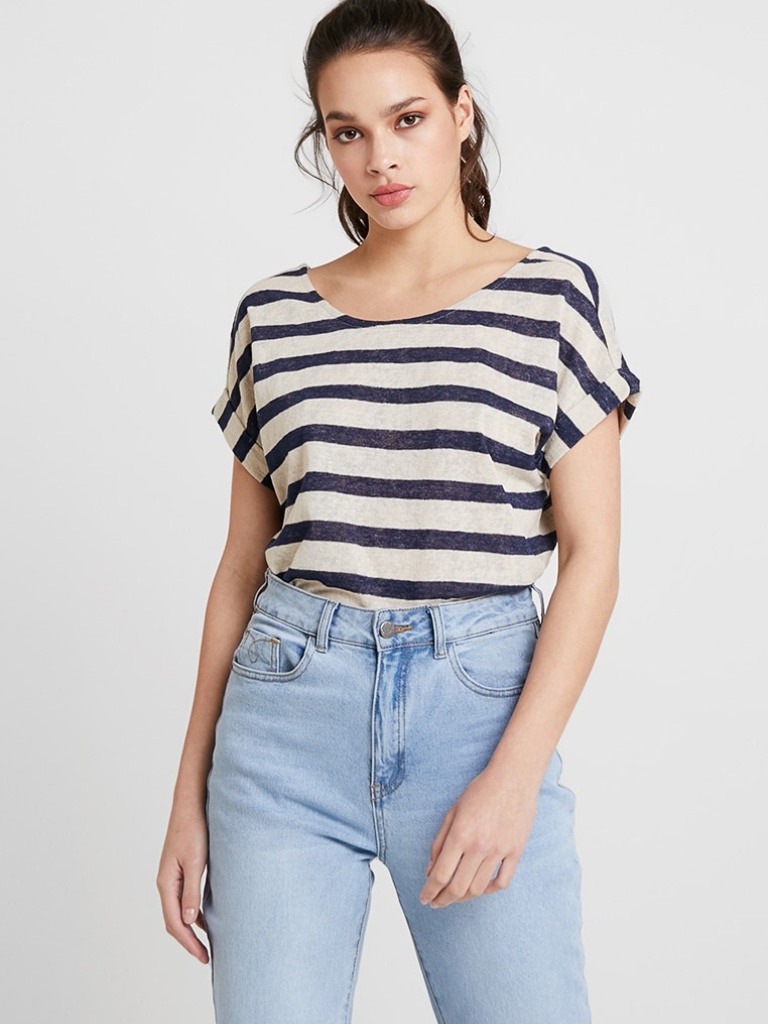
knit relaxed short sleeve hip length Fully Tucked in v-neck t-shirt